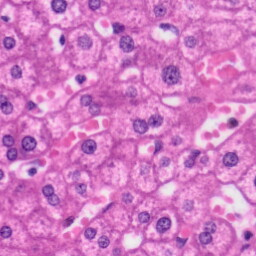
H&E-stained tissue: Liver